Question: I have a 2-D rectangle that I want to rotate counterclockwise by 45 degrees. I used MatLab help but the functions in there aren't giving me the results I want. I basically have a figure like so:
<URL>
and I want to rotate it by 45 degrees. How can I achieve that?
---
Based on the comment, I decided to try and manually calculate all the points just to check if I can do that and turns out that I am not able to get the rotated rectangle. The code is:
'''
function []=stress_rate_tensor(t)
clear all
clc
plot(0.5, -0.5, 'ob')
plot(-0.5, -0.5, 'ob')
plot(0.5, 0.5, 'ob')
plot(-0.5, 0.5, 'ob')
line([-0.5 0.5], [-0.5 -0.5],'Color','k','LineWidth',1)
line([0.5 0.5], [-0.5 0.5],'Color','k','LineWidth',1)
line([-0.5 0.5], [0.5 0.5],'Color','k','LineWidth',1)
line([-0.5 -0.5], [-0.5 0.5],'Color','k','LineWidth',1)% prints the first rectangle
hold off
axis([-1.5 1 -1 1])
hold on
plot(0.5, 0.5, 'ob')
plot(-0.5, -0.5, 'og')
plot(-1.16, 0.25, 'or')
plot(-0.41, 0.91, 'oy')
line([-1.16 0.25], [-0.5 -0.5],'Color','k','LineWidth',1)
line([-0.41 0.91], [-1.16 0.25],'Color','k','LineWidth',1)
line([-1.16 0.25], [-0.41 0.91],'Color','k','LineWidth',1)
line([-0.5 -0.5], [-1.16 0.25],'Color','k','LineWidth',1) % prints the second rectangle
'''

which is not what I want. Is there something wrong with my code?
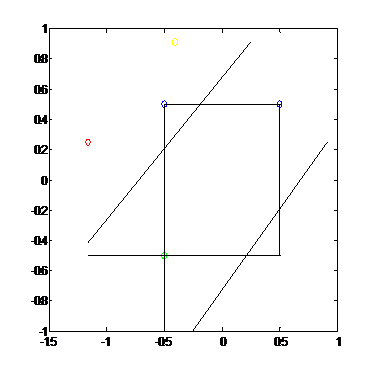
Answer: Here is a piece of code using 'hgtransform' (an object that can contain other objects, which lets you treat the hgtransform and its children with respect to visibility, size, orientation, etc), and 'makehgtform' (rotates around the z-axis by 'pi/4' radians).
'''
% draw square in subplot 1
x1=0.5;
x2=-0.5;
y1=0.3;
y2=-0.3;
x = [x1, x2, x2, x1, x1];
y = [y1, y1, y2, y2, y1];
h = plot(x, y, 'b-', 'LineWidth', 3); % handle of the plot is h
xlim([-1, 1]);
ylim([-1, 1]);
axis square
pause % press the space bar
%rotate square
t = hgtransform('Parent',gca);
set(h,'Parent',t)
Txy = makehgtform('zrotate',pi/4); % define a transform matrix
set(t,'Matrix',Txy)
'''